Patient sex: M
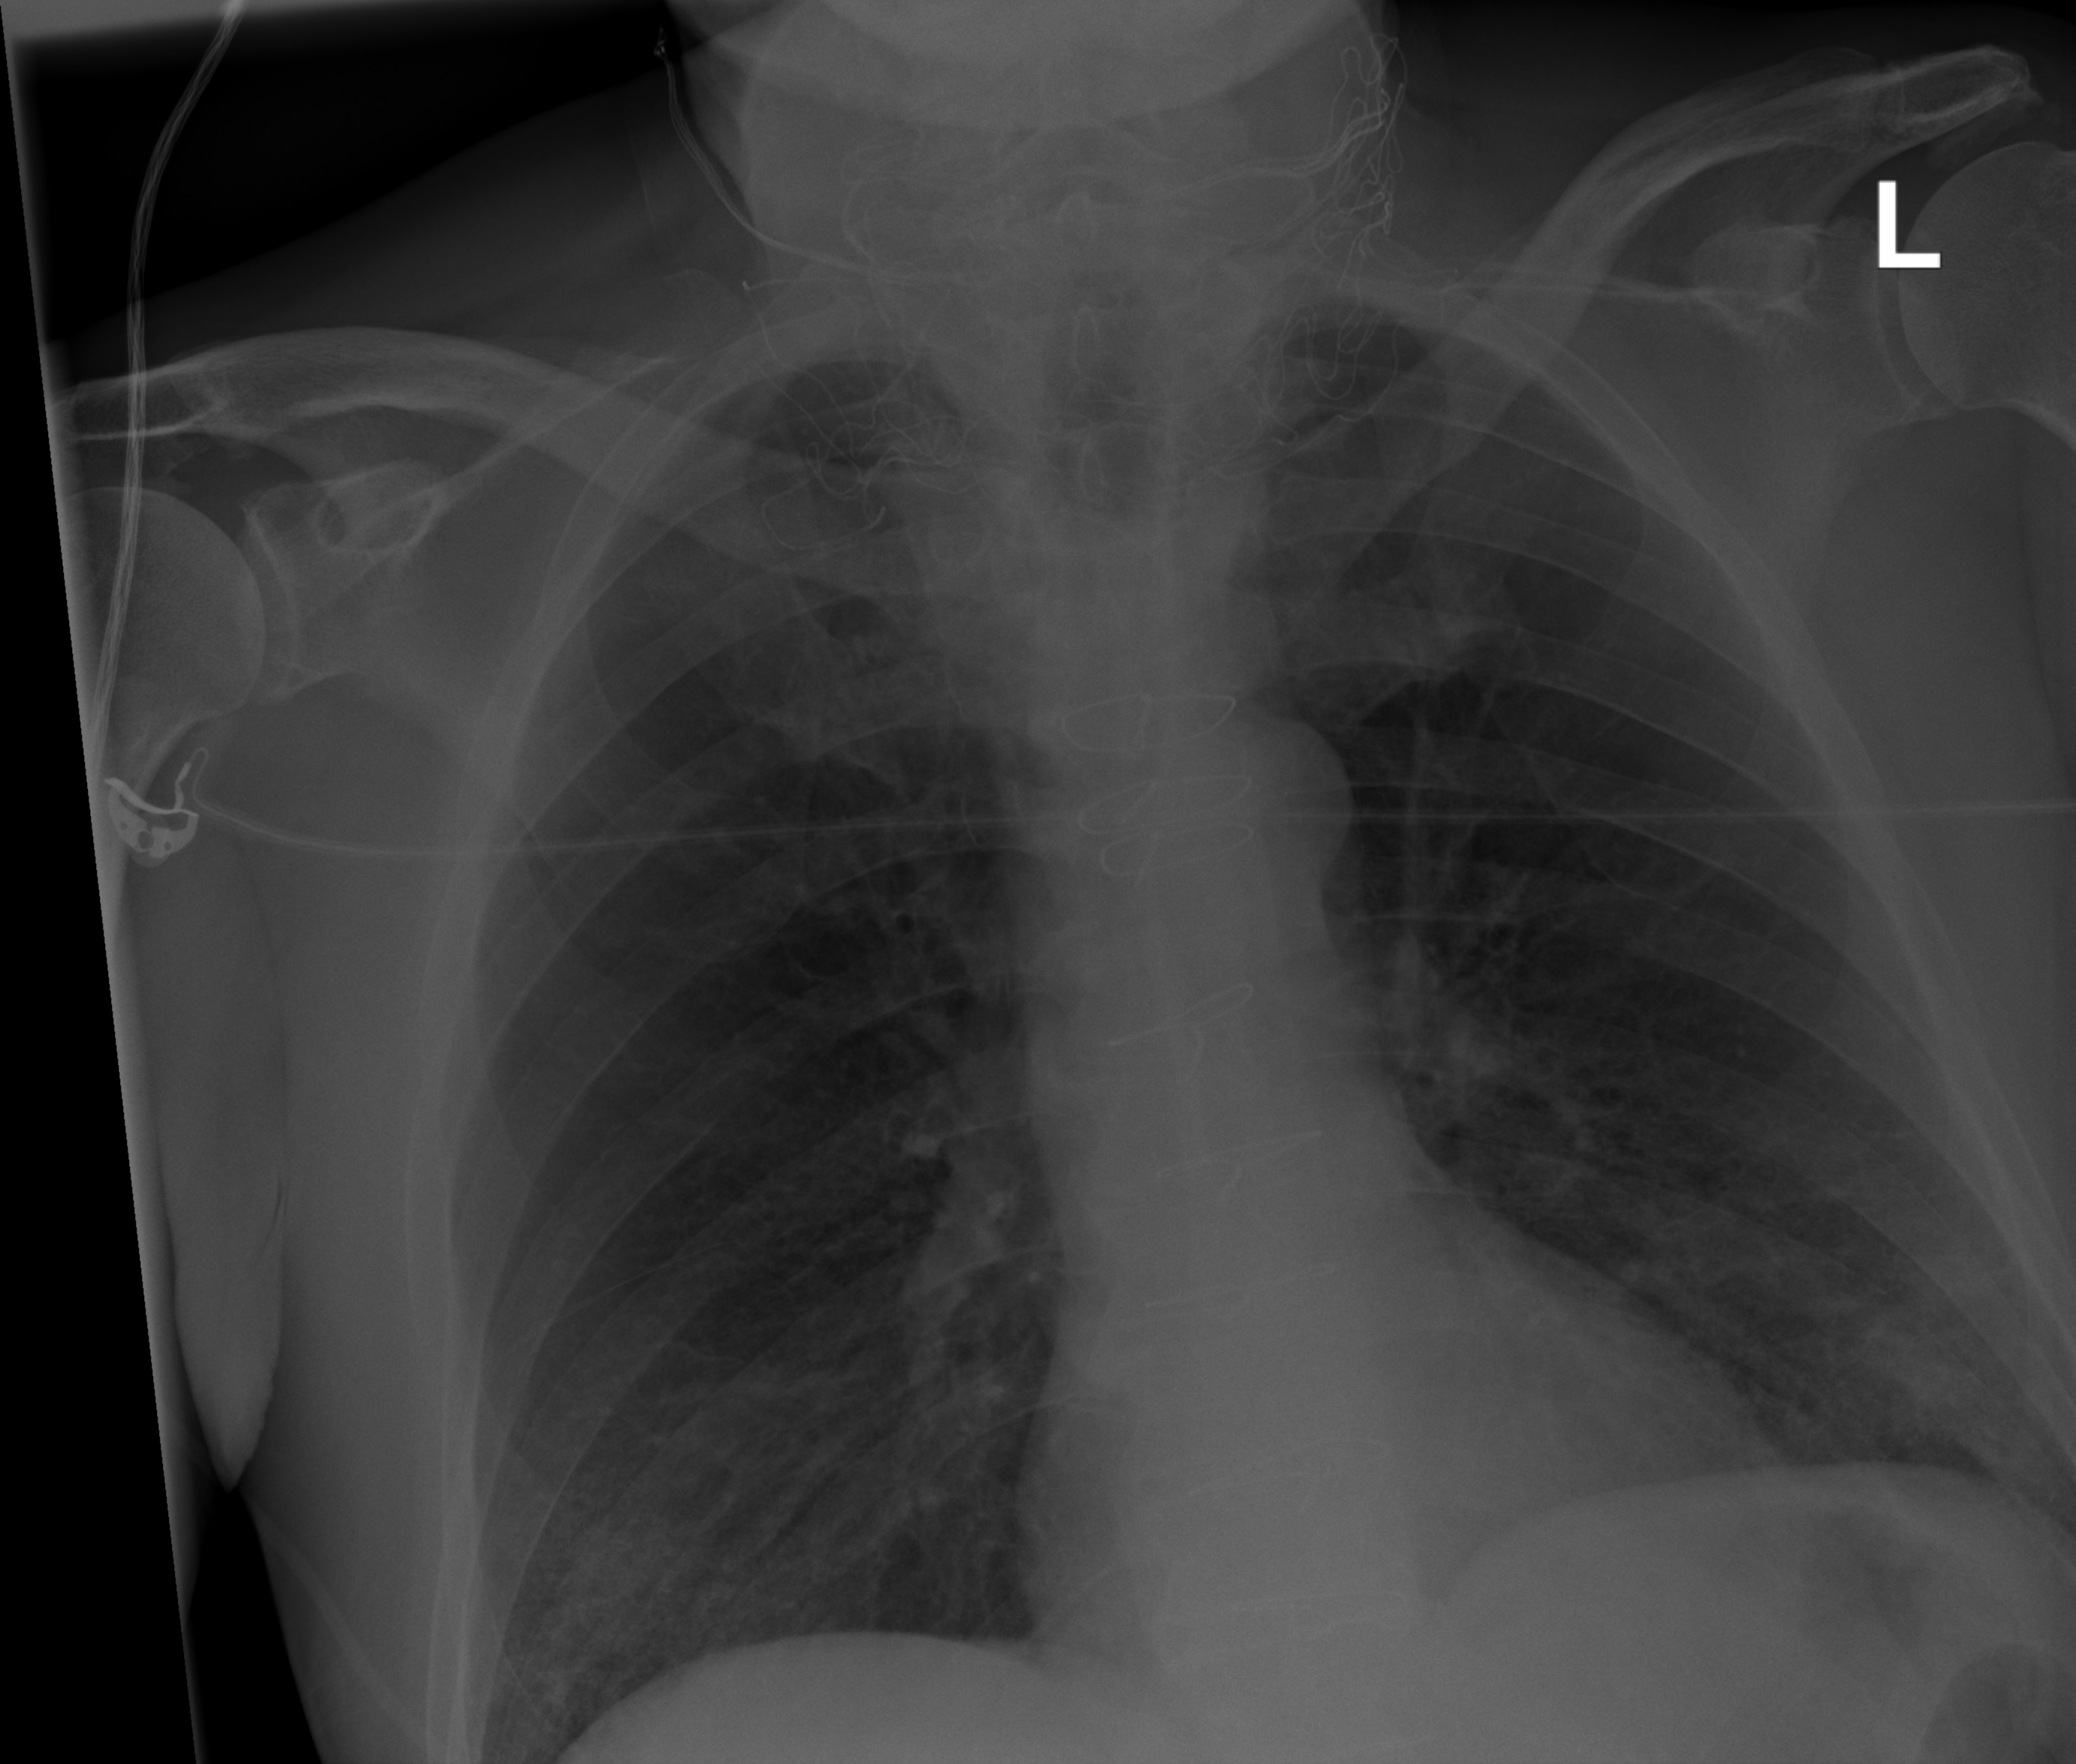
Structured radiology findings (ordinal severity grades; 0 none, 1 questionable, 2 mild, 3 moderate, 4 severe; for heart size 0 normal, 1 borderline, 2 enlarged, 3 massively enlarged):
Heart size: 0
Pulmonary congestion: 0
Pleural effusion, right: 0
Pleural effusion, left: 0
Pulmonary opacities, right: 1
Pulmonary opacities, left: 1
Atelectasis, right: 0
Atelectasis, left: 0